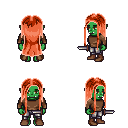
a pixel art fantasy rpg character, female body template, orc, green skin, brown long-sleeve shirt, metal pants, red extra-long hairstyle, brown shoes, dagger, four views (front, back, left, right), 2x2 character sprite sheet, small pixel art, hard edges, no anti-aliasing